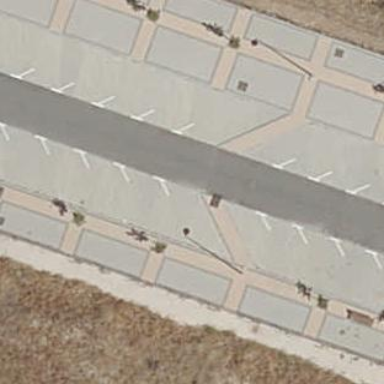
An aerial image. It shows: Parking area with asphalt surface.